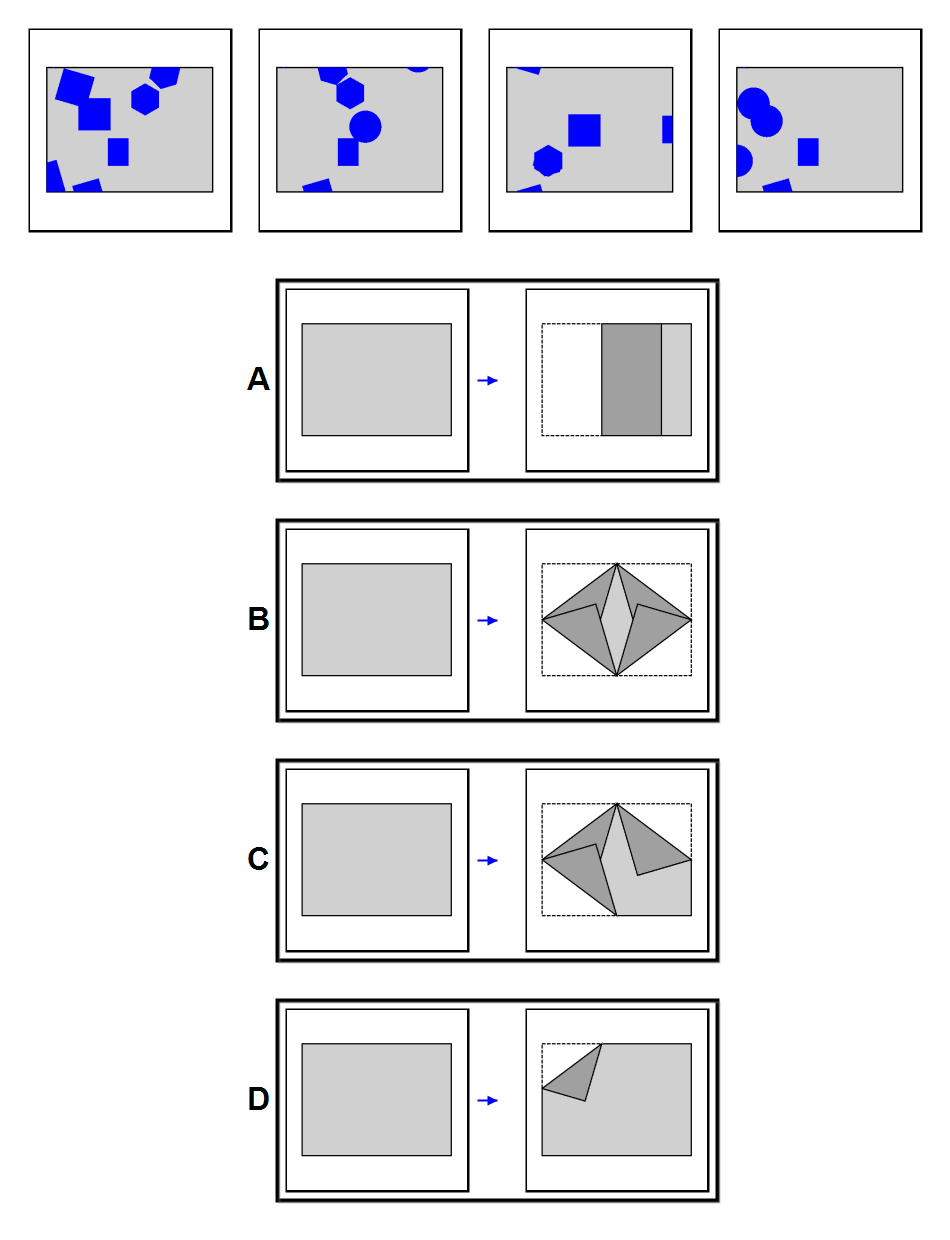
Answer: C